Question: Facebook Like button on Android platform is working only for Administrator of App.
It does not even work for a test user. Please see following image showing like/sharing activity for Administrator and for all other users.
The review failed. the response from reviewer is "Your Open Graph action failed to publish on any of the Platforms you submitted. Make sure the action is working properly by publishing the action with a test user before resubmitting."
Where is the problem. How Can I make it work for all users?

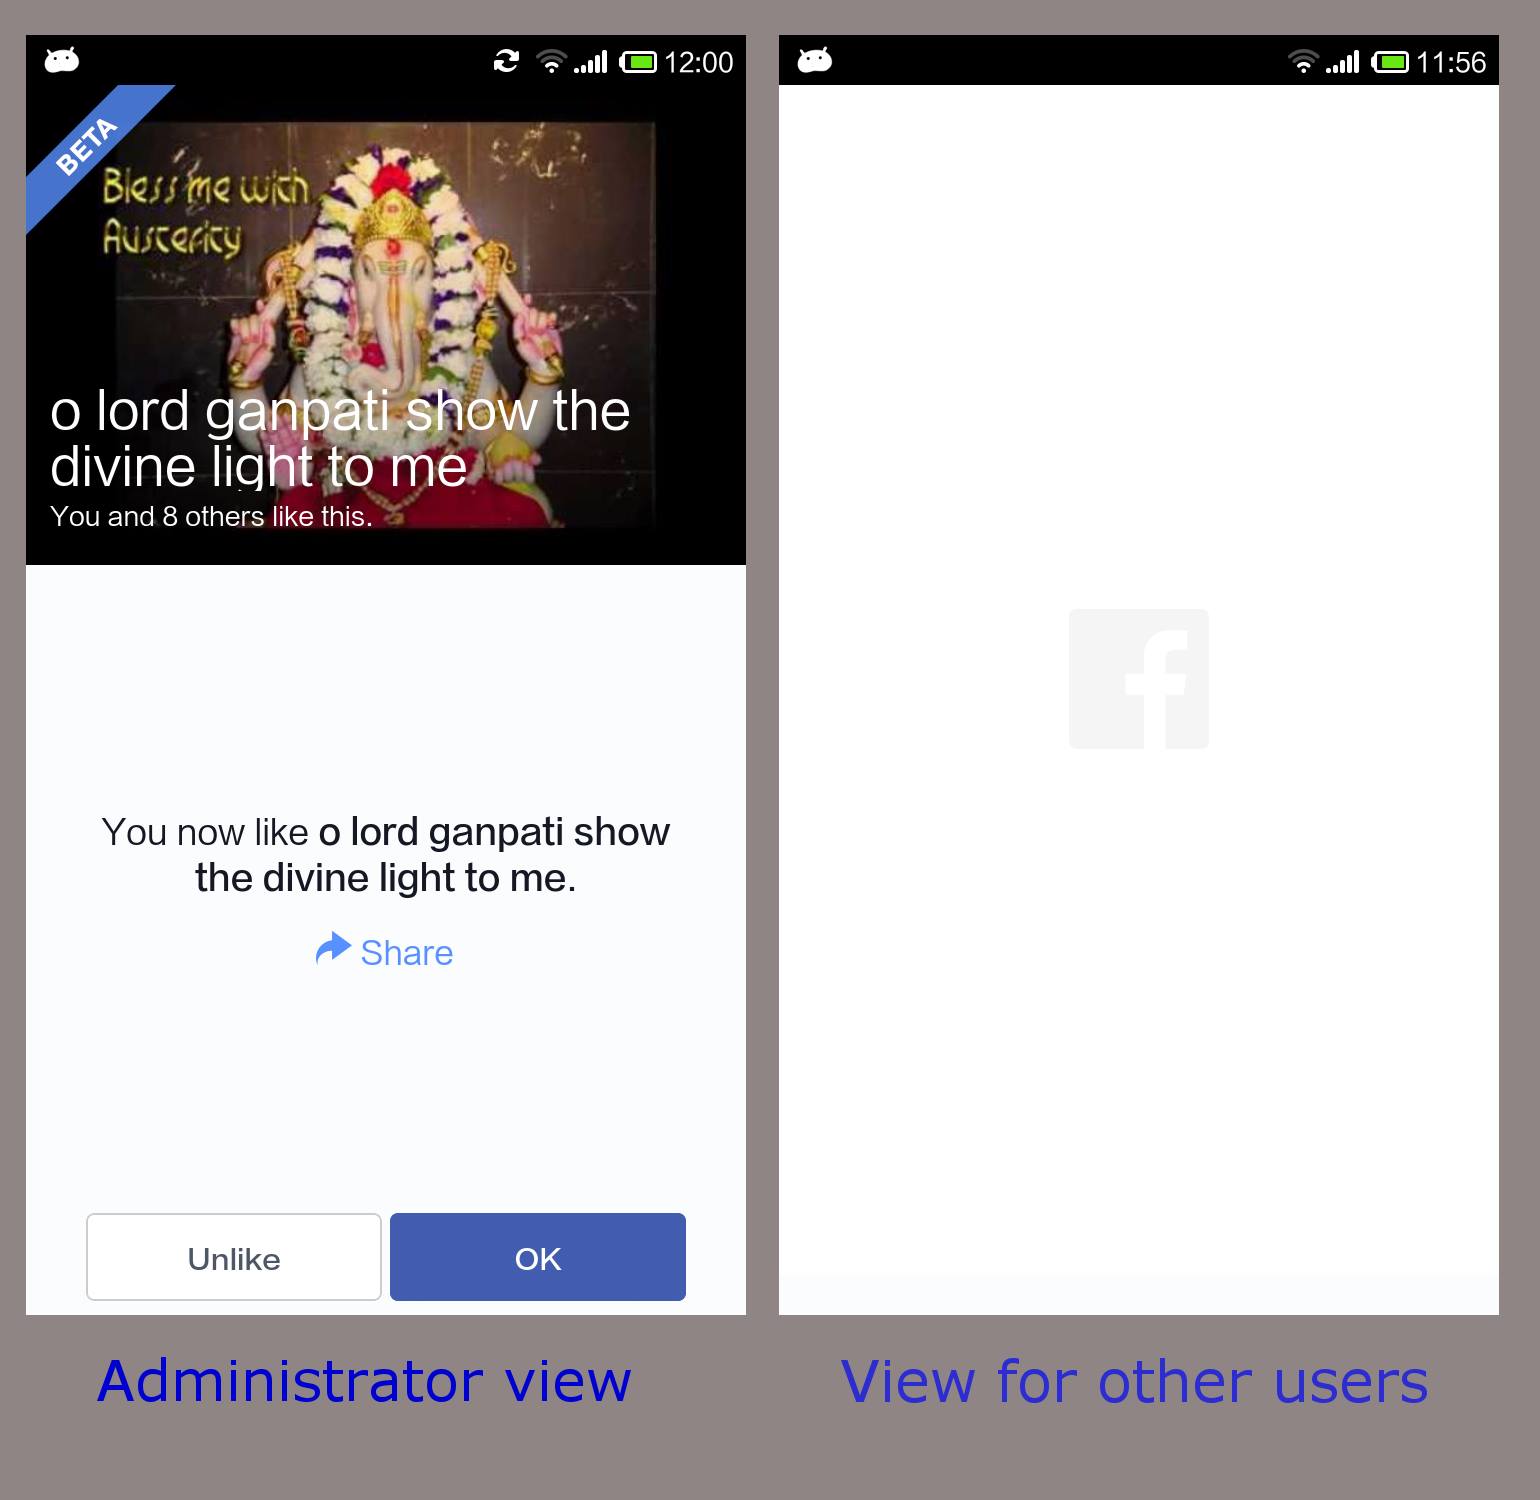
Answer: You need to submit your app for review before you can use the like button publicly, just add the "Native Like button" to the list of items in your submission (it's under Features, near the bottom of the list).